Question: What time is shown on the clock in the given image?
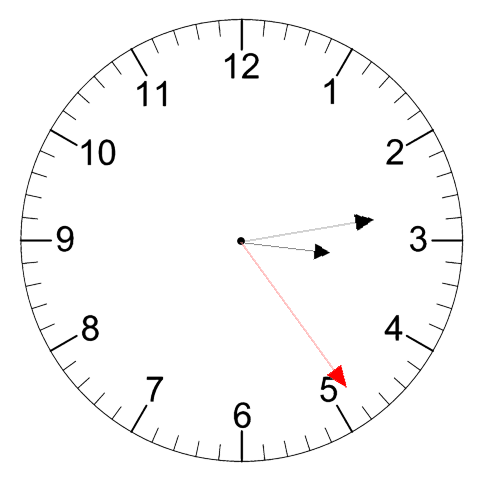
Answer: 03:13:24